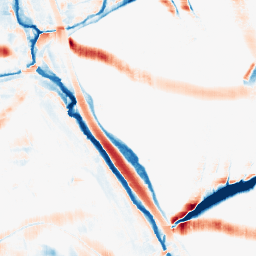
Category: morphological
Decomposition family: morphological_square
Decomposition parameters: operation: average
size: 20
Upsampling method: cubic_catmull_rom
Upsampling parameters: scale: 2
Upsampling scale: 2